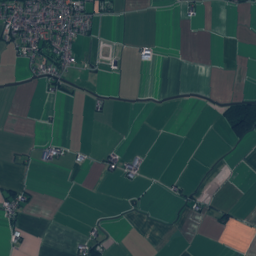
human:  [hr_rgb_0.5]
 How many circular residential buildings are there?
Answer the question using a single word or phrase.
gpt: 0

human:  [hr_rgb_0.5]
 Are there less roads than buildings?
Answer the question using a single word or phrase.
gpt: yes

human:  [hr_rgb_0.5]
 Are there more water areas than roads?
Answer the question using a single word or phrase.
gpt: no

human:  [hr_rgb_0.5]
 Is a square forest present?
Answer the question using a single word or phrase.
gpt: no

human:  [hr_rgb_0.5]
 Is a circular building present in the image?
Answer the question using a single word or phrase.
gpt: no

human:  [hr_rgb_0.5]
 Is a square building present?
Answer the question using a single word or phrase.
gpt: no

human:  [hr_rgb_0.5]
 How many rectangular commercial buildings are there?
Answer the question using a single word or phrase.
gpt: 12

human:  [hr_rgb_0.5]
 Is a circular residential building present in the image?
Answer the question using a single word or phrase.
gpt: no

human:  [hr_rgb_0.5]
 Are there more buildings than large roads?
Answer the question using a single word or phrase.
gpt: yes

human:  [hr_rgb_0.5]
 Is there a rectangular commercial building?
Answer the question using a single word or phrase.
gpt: yes

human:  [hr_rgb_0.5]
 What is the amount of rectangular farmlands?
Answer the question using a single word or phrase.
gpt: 1

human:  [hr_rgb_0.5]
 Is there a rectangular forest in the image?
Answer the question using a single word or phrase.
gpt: yes

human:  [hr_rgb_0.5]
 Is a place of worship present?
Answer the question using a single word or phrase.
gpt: yes

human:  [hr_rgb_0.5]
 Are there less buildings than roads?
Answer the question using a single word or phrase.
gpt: no

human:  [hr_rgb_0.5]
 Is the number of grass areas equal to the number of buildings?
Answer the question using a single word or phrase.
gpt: no

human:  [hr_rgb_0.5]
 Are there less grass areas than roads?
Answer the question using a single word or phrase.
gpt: yes

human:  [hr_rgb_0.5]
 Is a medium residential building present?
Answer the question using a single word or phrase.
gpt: yes

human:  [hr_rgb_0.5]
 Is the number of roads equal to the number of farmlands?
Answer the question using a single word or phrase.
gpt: no

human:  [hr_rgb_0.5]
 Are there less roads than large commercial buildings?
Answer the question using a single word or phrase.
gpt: no

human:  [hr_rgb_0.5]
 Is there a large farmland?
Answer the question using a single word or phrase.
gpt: yes

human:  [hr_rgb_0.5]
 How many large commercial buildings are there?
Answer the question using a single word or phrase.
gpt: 0

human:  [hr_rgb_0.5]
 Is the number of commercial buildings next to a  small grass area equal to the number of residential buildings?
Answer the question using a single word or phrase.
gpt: no

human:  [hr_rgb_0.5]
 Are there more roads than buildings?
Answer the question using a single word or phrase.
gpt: no

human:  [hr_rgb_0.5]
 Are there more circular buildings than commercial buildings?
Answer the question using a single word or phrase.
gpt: no

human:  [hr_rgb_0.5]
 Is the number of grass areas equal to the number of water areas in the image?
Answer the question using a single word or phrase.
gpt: no

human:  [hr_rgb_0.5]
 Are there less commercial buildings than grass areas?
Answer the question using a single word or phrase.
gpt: yes

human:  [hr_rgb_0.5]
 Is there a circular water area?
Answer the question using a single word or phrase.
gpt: yes

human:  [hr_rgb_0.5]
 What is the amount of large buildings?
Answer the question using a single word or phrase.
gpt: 3

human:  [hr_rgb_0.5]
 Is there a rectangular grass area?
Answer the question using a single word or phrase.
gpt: yes

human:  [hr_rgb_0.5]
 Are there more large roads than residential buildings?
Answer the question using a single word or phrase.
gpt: no

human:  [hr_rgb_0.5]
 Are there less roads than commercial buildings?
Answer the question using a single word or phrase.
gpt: no

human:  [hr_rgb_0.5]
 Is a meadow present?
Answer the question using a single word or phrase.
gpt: yes

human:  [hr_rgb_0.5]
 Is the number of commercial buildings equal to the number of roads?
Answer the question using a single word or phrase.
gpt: no

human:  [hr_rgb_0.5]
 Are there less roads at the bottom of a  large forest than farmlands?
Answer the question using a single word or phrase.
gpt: no

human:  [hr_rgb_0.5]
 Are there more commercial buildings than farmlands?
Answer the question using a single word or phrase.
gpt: no

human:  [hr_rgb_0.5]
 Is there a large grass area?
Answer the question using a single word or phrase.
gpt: yes